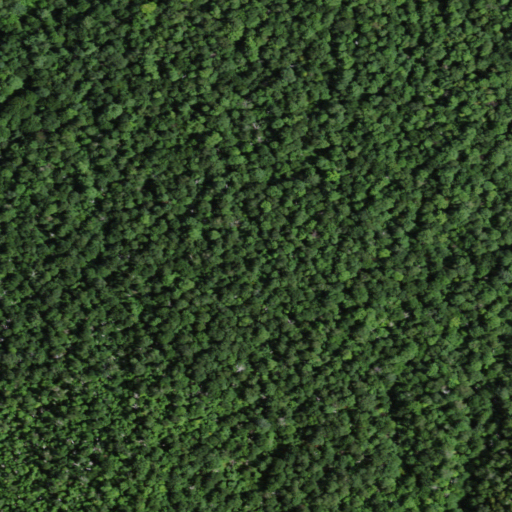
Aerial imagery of depression(s) in New York named Walton Basin containing deciduous forest and evergreen forest